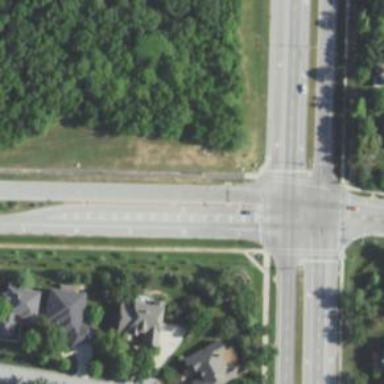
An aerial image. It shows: Road marking featuring gore chevron.